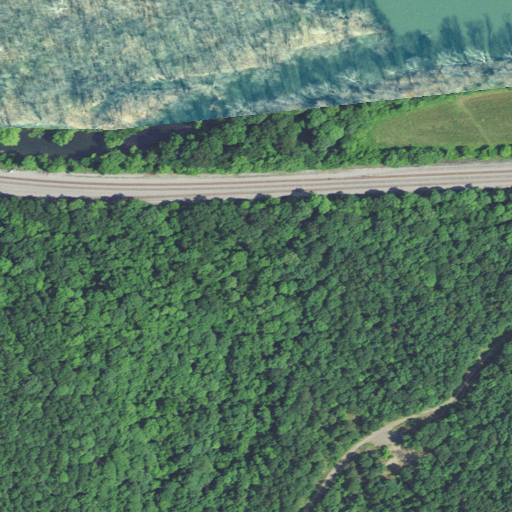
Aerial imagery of valley in West Virginia named Kern Hollow containing deciduous forest, open water, woody wetlands, pasture, and grassland